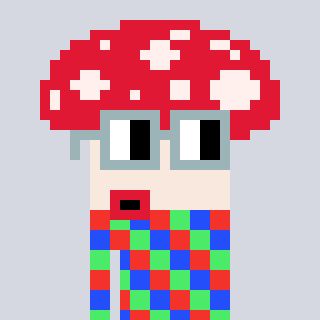
a pixel art character with square dark gray glasses, a mushroom-shaped head and a cold-colored body on a cool background